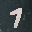
Label: 7